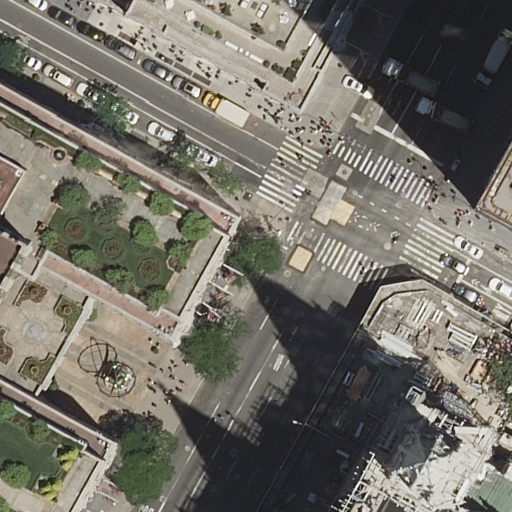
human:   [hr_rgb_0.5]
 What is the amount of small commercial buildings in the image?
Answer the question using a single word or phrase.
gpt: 1

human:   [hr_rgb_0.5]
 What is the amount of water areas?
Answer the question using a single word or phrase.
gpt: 0

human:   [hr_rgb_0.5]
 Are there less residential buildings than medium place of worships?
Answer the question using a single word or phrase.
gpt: no

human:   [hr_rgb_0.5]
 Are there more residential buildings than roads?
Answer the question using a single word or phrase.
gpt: no

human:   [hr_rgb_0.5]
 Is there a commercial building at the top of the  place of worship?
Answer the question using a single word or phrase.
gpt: yes

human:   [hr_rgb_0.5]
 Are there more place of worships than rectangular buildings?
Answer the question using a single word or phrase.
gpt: no

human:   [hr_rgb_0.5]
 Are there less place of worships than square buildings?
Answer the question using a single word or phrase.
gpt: no

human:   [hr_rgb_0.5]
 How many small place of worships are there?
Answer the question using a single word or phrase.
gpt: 0

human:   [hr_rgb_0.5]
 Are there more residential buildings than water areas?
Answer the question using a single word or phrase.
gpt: yes

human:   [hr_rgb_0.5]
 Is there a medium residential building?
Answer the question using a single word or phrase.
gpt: no

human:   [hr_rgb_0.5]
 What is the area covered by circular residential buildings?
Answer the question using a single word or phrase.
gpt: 0m2

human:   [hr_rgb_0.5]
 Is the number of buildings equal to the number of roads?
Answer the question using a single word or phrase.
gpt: no

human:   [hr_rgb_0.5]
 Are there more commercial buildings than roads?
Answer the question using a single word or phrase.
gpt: no

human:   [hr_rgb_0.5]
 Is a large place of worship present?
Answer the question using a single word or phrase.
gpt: no

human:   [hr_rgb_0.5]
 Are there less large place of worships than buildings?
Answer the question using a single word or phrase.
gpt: yes

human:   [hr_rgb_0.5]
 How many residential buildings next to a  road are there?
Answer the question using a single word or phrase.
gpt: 1

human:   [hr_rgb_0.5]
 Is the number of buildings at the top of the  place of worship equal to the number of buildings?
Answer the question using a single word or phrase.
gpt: no

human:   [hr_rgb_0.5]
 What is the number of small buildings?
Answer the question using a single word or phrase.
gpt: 1

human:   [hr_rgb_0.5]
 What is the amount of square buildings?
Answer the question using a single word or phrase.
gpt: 0

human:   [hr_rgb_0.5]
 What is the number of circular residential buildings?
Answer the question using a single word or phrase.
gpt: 0

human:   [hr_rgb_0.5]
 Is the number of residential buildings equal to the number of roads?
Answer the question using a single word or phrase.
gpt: no

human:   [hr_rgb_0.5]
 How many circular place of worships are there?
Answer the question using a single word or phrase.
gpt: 0

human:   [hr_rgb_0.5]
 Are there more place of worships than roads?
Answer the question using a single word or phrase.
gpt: no

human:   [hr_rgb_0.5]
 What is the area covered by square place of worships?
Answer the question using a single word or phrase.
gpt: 0m2

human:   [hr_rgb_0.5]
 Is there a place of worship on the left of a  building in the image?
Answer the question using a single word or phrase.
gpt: yes

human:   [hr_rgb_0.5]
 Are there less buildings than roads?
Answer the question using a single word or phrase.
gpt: no

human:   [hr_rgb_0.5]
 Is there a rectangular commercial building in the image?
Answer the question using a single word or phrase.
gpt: yes

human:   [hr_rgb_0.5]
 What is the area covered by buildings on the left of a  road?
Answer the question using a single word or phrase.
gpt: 5130m2

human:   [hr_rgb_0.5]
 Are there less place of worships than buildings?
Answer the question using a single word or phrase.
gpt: yes

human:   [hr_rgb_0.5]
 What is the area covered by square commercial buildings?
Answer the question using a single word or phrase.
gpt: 0m2

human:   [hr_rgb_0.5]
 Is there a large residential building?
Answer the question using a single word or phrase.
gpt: yes

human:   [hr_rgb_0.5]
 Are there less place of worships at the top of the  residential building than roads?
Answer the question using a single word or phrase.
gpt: yes

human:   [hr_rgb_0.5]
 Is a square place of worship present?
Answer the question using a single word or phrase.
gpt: no

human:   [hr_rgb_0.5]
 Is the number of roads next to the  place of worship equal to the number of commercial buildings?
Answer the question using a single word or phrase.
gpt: yes

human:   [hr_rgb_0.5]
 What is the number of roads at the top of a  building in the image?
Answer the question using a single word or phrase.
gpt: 2

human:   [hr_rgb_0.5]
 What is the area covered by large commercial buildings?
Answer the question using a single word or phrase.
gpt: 2856m2